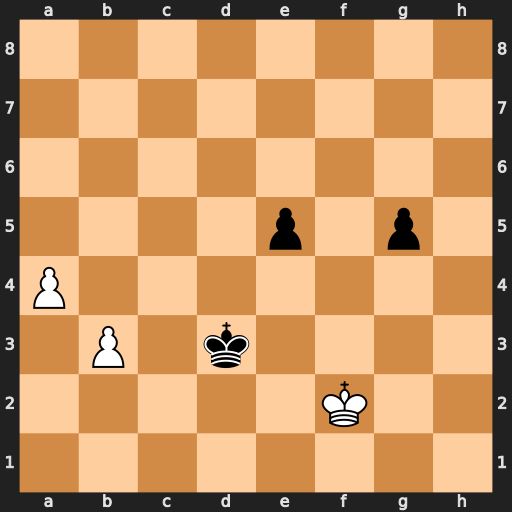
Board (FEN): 8/8/8/4p1p1/P7/1P1k4/5K2/8
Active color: w
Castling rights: -
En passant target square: -
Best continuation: a5 e4 a6